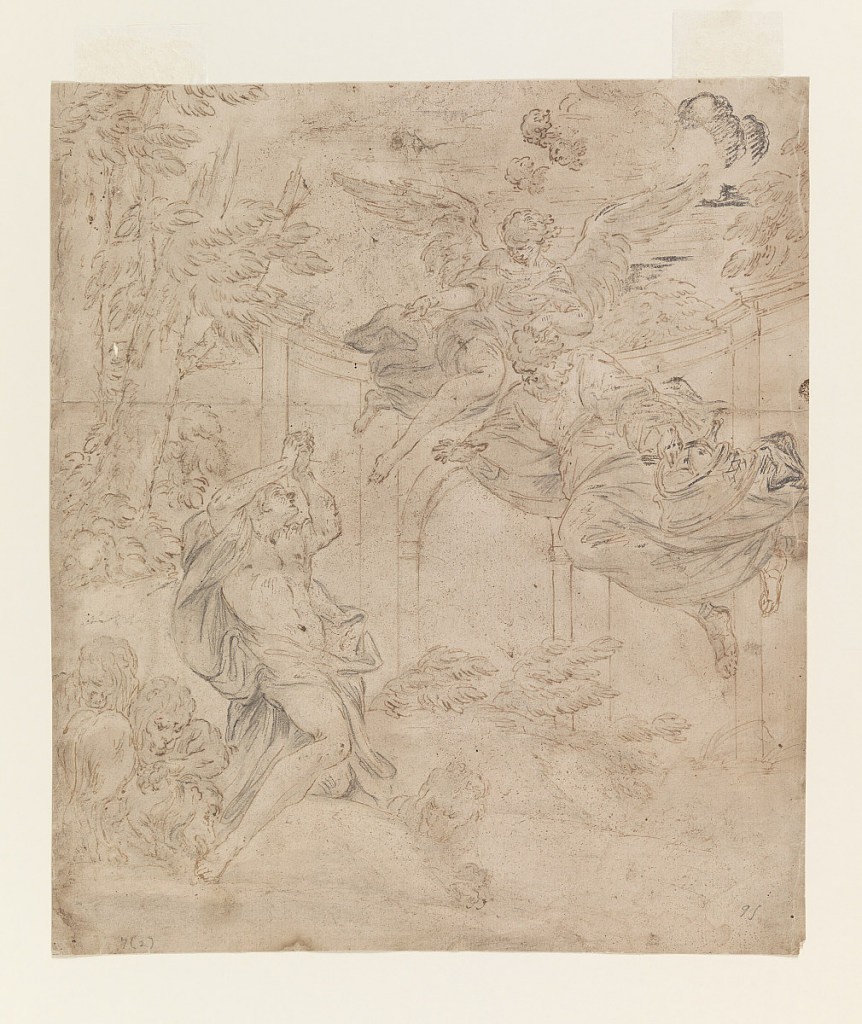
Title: Daniel in the Lion's Den
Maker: Pietro Novelli, Italian, 1603 - 1647
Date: ca. 1630–40
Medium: Pen and brown ink on paper
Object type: Drawing
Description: Vertical rectangle. The Figure of Daniel at left, surrounded by lions, is pleading for divine assistance to rescue him from imminent death. He kneels on a rock and raises his arms above his head in a pleading gesture, looking up to a winged female figure and a male figure holding a basket and flying above. Indications of arched architecture and landscape with trees and bushes.